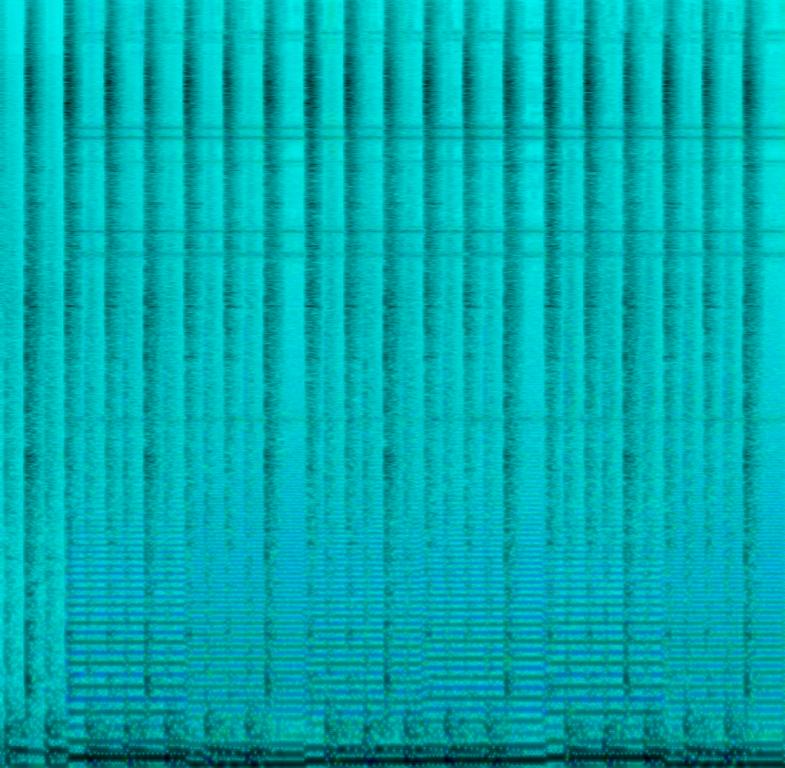
This is an experimental rock/indie rock music piece. The rhythmic background consists of a peculiar 6/8 acoustic drum beat that has shifted kick drum hits. There are sleigh bells accompanying the drums. The synth bass is playing a simple and repeated theme. The atmosphere is eerie. This piece could be used in the soundtrack of a noir movie where a character is devising a plan to deal with conflict.